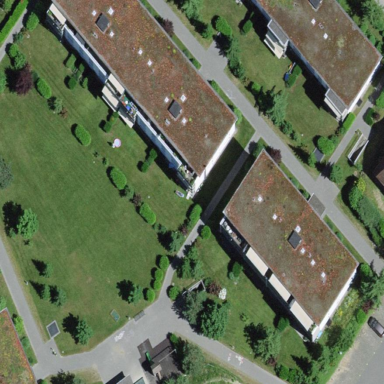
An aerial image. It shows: Apartment building with flat roof.